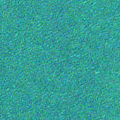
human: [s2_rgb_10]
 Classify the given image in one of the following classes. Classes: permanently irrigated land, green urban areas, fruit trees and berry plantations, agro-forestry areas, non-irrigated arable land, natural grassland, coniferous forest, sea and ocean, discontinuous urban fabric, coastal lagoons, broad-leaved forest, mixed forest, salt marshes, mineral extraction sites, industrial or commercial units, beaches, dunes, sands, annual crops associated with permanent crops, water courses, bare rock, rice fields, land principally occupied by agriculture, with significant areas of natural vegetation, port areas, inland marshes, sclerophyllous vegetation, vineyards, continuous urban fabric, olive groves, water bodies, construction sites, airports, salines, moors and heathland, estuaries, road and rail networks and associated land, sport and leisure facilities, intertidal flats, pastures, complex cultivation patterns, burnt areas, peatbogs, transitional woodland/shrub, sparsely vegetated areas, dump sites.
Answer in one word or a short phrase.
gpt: sea and ocean